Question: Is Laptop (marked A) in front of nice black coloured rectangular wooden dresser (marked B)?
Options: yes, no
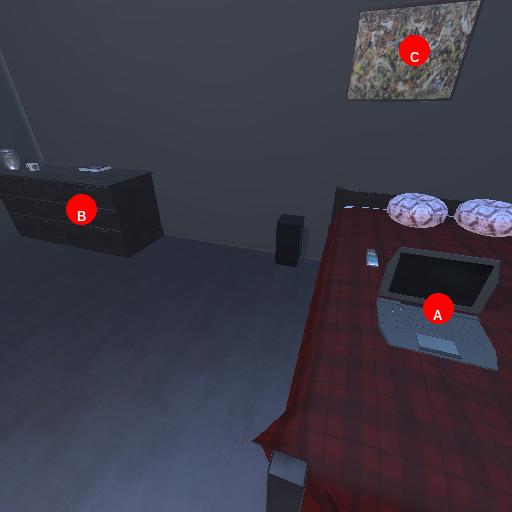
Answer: yes